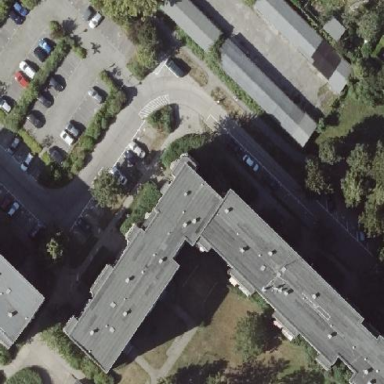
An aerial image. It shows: Flat-roofed apartment building.